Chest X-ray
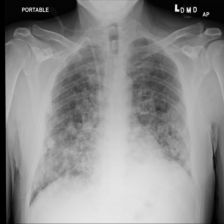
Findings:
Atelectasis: negative
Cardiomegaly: negative
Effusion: negative
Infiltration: negative
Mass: negative
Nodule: negative
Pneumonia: negative
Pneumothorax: negative
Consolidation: negative
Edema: negative
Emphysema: negative
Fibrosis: negative
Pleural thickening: negative
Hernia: negative